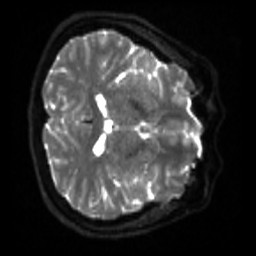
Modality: sbref
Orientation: axial
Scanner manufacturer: siemens
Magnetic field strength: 3 T
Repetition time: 4 s
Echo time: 0.0594 s